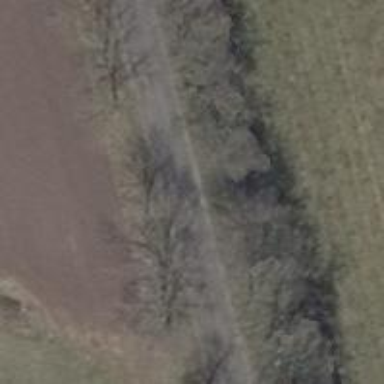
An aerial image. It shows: Row of deciduous broadleaved trees.